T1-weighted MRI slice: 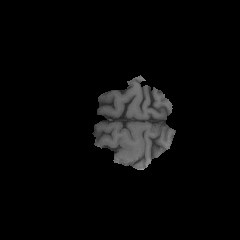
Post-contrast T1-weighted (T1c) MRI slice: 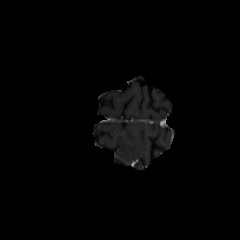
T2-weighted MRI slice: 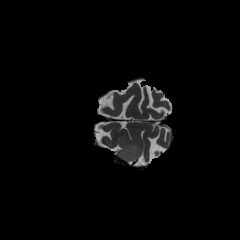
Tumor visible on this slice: yes